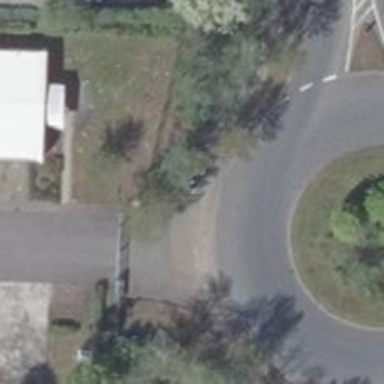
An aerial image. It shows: Footway with designated cycle path.